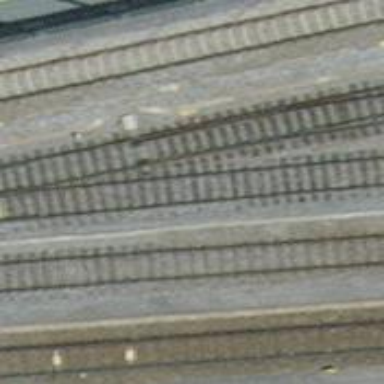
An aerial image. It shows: Rail yard with electrified rails and single track.